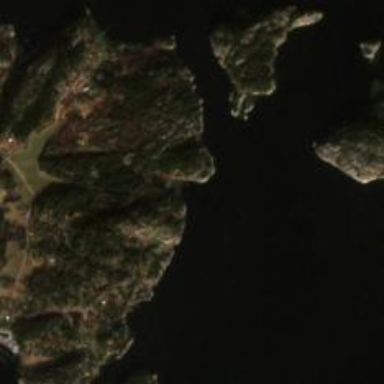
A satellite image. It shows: Beautiful bay with natural surroundings.